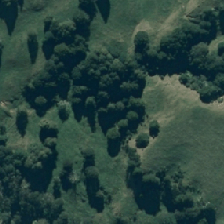
Land cover: broadleaved_indigenous_hardwood